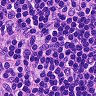
Metastatic tissue present: no